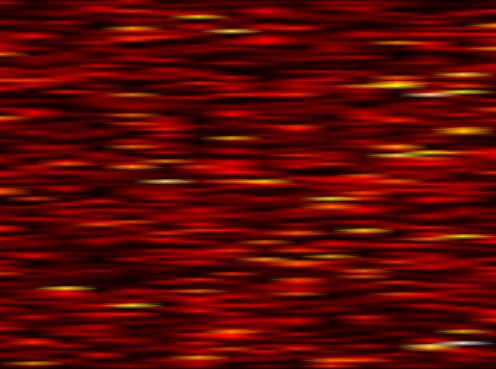
Label: WOLA